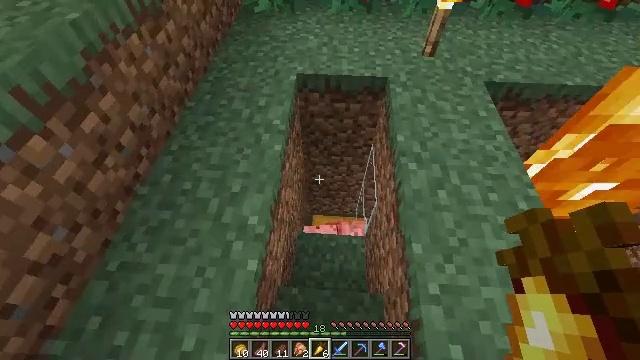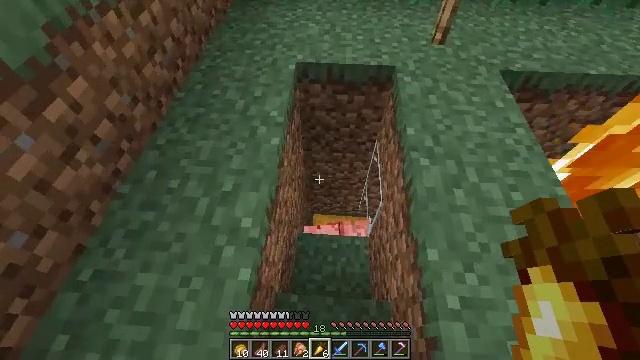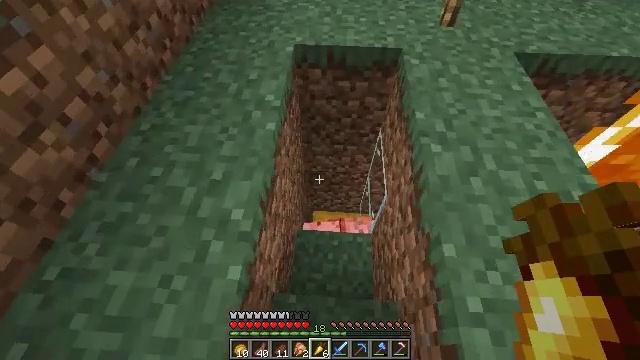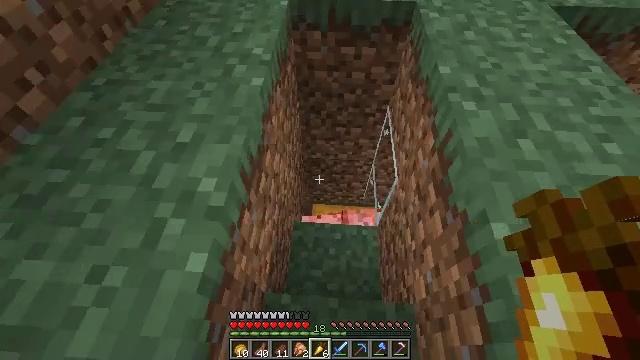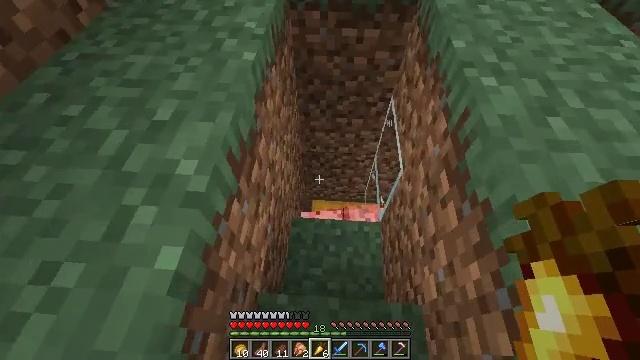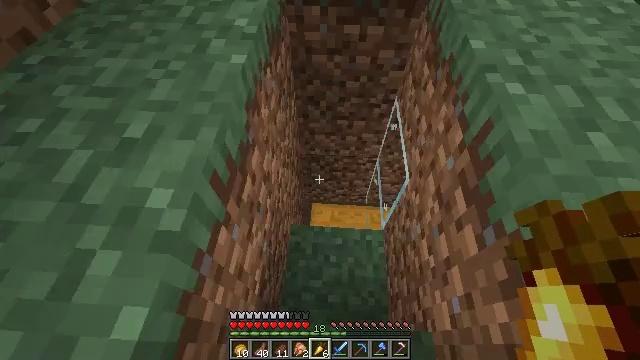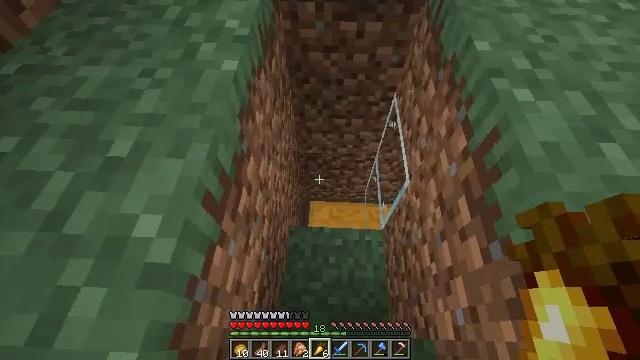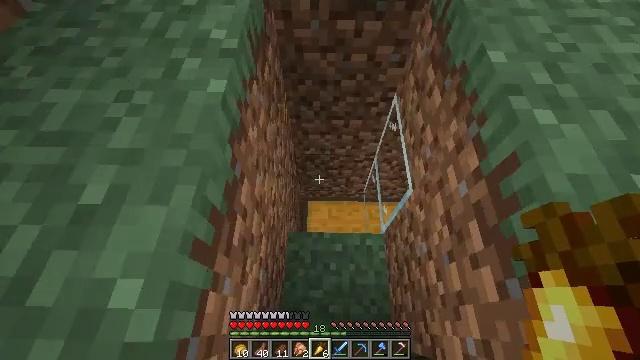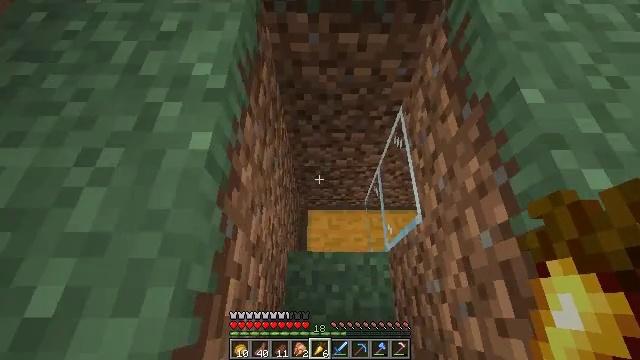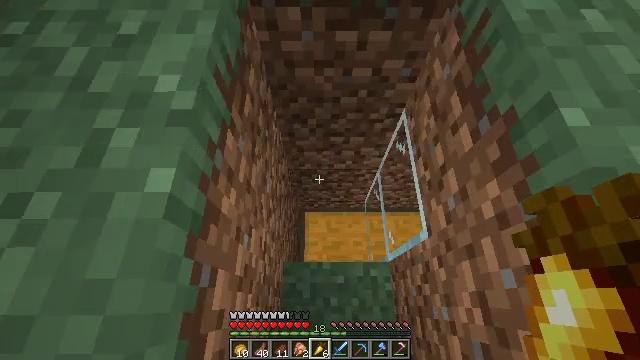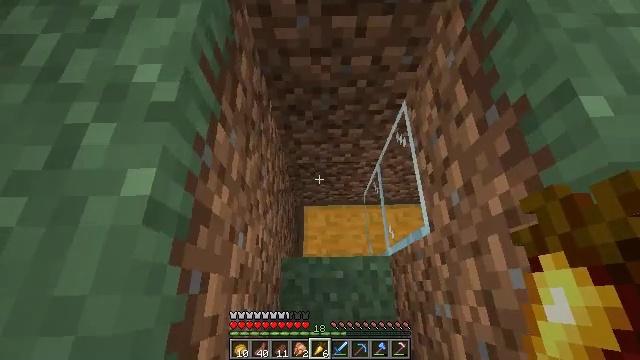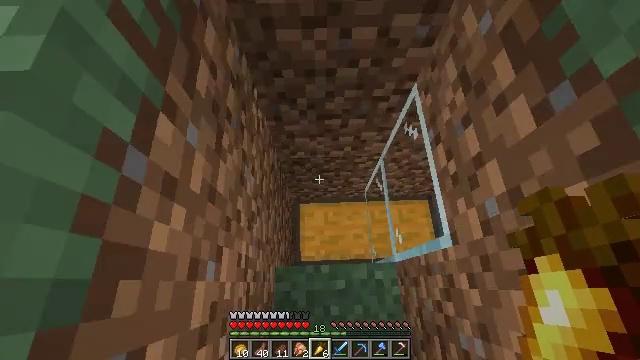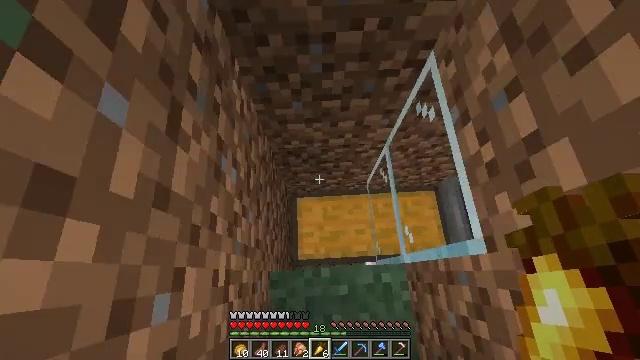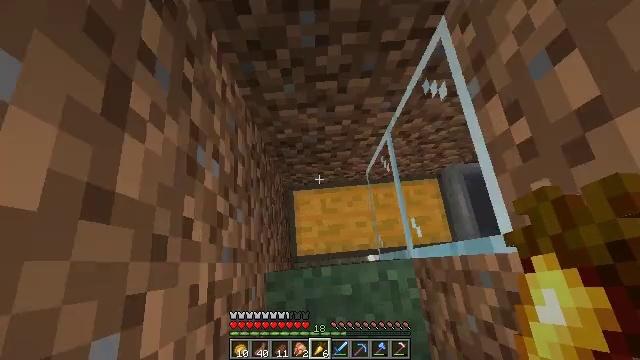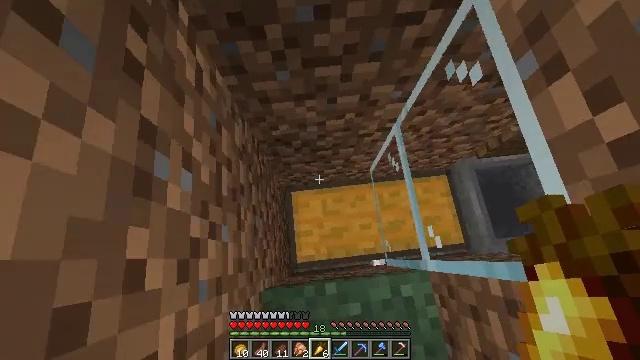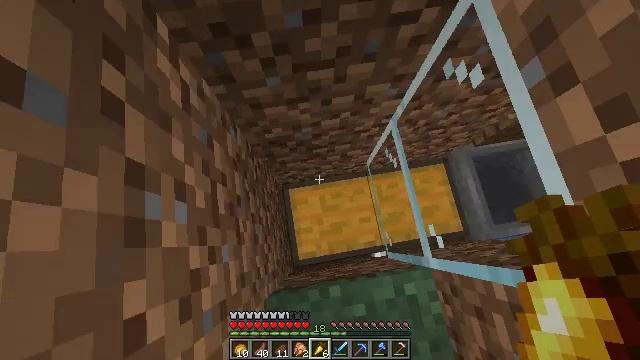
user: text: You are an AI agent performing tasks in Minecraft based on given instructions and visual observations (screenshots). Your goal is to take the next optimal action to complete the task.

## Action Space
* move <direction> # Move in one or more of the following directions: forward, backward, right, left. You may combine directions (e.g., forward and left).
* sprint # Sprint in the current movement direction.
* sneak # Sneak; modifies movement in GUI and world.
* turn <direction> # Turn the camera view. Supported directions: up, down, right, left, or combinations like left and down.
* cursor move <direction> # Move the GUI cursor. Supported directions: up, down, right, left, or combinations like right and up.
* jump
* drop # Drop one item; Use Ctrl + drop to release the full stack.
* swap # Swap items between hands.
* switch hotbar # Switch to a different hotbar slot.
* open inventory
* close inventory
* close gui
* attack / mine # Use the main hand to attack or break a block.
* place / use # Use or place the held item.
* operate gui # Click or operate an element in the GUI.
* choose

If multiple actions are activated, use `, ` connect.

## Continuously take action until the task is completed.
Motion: motion action
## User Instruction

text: Craft a tripwire hook with iron ingot, a stick, and a wooden plank.
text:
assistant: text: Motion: no_op
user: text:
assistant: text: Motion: no_op
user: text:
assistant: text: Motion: no_op
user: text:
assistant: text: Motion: no_op
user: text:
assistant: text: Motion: move forward
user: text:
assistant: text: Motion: move forward, turn right and down
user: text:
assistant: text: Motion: move forward, turn right and down
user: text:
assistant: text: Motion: move forward, turn down
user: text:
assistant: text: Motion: move forward, turn down
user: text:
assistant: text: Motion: move forward, turn down
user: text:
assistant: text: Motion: turn right and down
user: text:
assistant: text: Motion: turn right and down
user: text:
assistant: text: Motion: turn right and down
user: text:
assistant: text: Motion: turn right and down
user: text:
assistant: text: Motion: turn right and down
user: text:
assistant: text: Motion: turn right
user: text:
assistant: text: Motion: no_op
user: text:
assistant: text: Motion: turn down
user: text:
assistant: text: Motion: no_op
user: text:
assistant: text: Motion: no_op
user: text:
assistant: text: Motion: no_op
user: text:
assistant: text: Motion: turn right and down
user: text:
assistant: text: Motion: turn right and down
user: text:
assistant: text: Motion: turn right, use / place
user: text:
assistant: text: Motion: use / place
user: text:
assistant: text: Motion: use / place
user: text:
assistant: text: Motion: use / place
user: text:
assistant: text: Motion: no_op
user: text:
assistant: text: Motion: no_op
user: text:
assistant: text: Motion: turn right and down